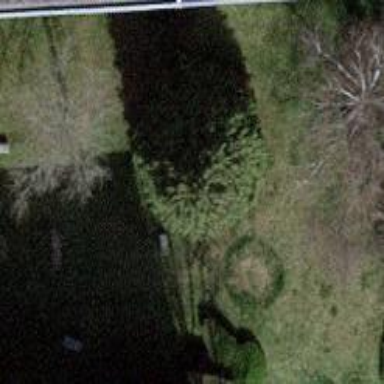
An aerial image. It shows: Evergreen needle-leaved tree.